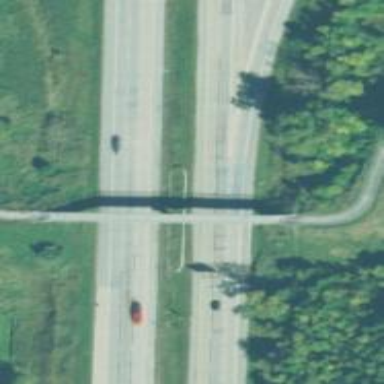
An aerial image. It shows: Motorway junction.